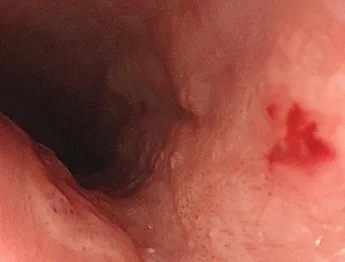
Preoperative endoscopic findings. (B) shows distinct unstained areas in the tumor area under iodine staining (Lugol's solution, 5% elemental iodine and 10% potassium iodide).
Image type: endoscopy (gi_endoscopy)